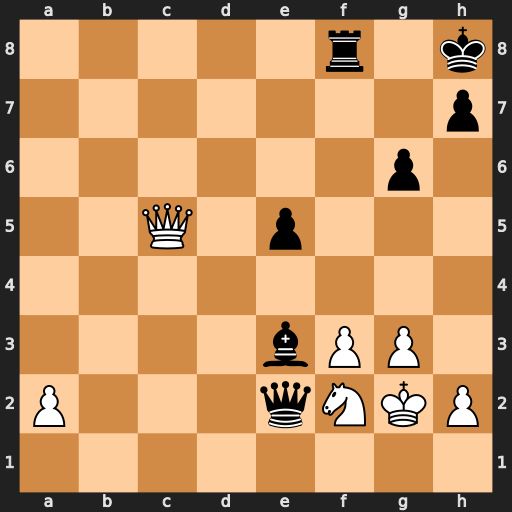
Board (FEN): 5r1k/7p/6p1/2Q1p3/8/4bPP1/P3qNKP/8
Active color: w
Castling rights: -
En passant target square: -
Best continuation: Qxf8#